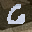
Label: 6